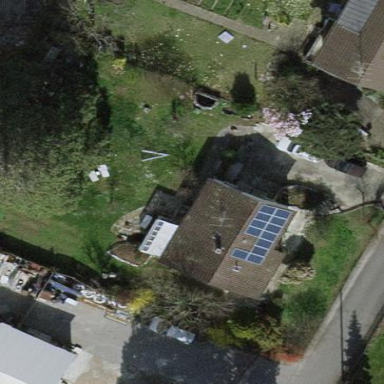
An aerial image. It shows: Garden enclosed by fence.